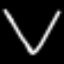
Label: diamond